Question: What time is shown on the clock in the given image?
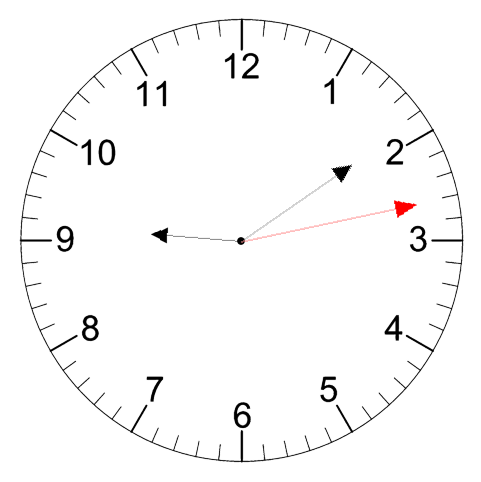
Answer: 09:09:13